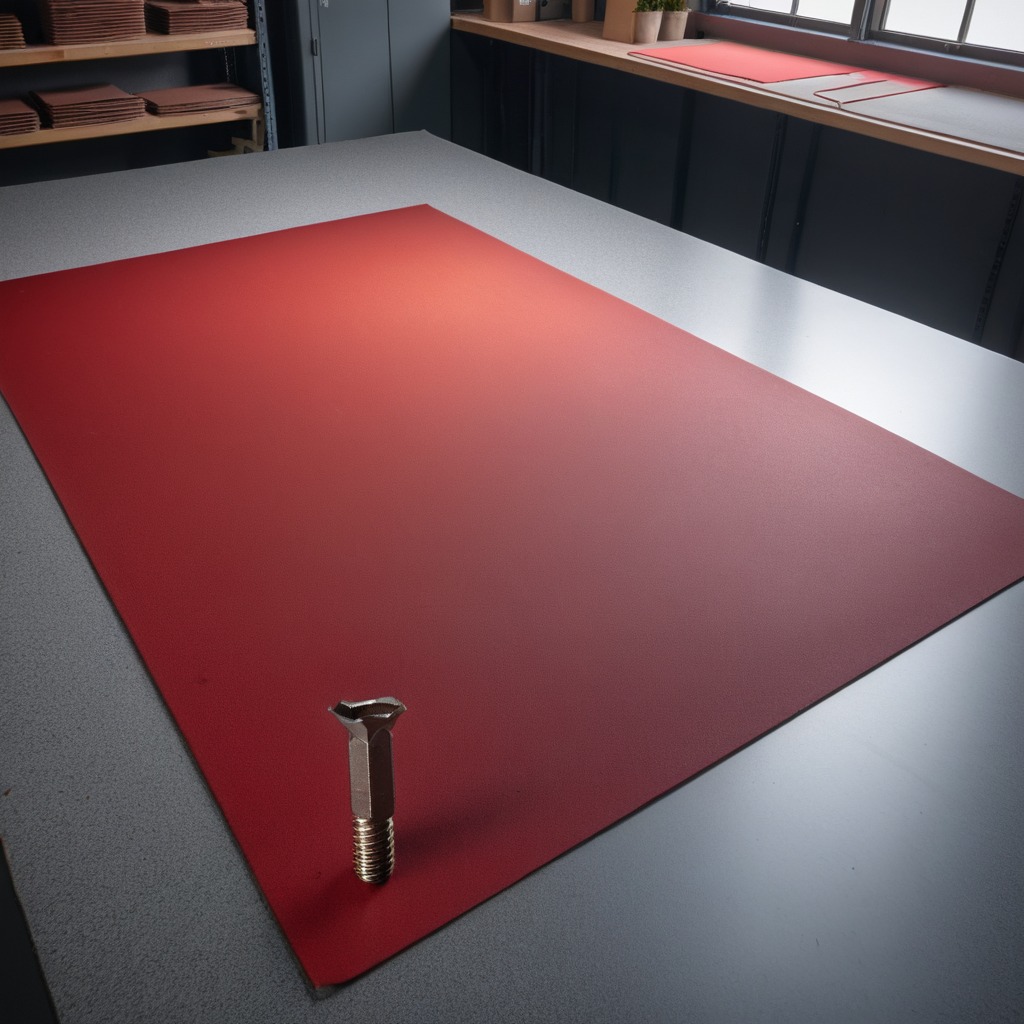
A metal screw lies on the tabletop.